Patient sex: F
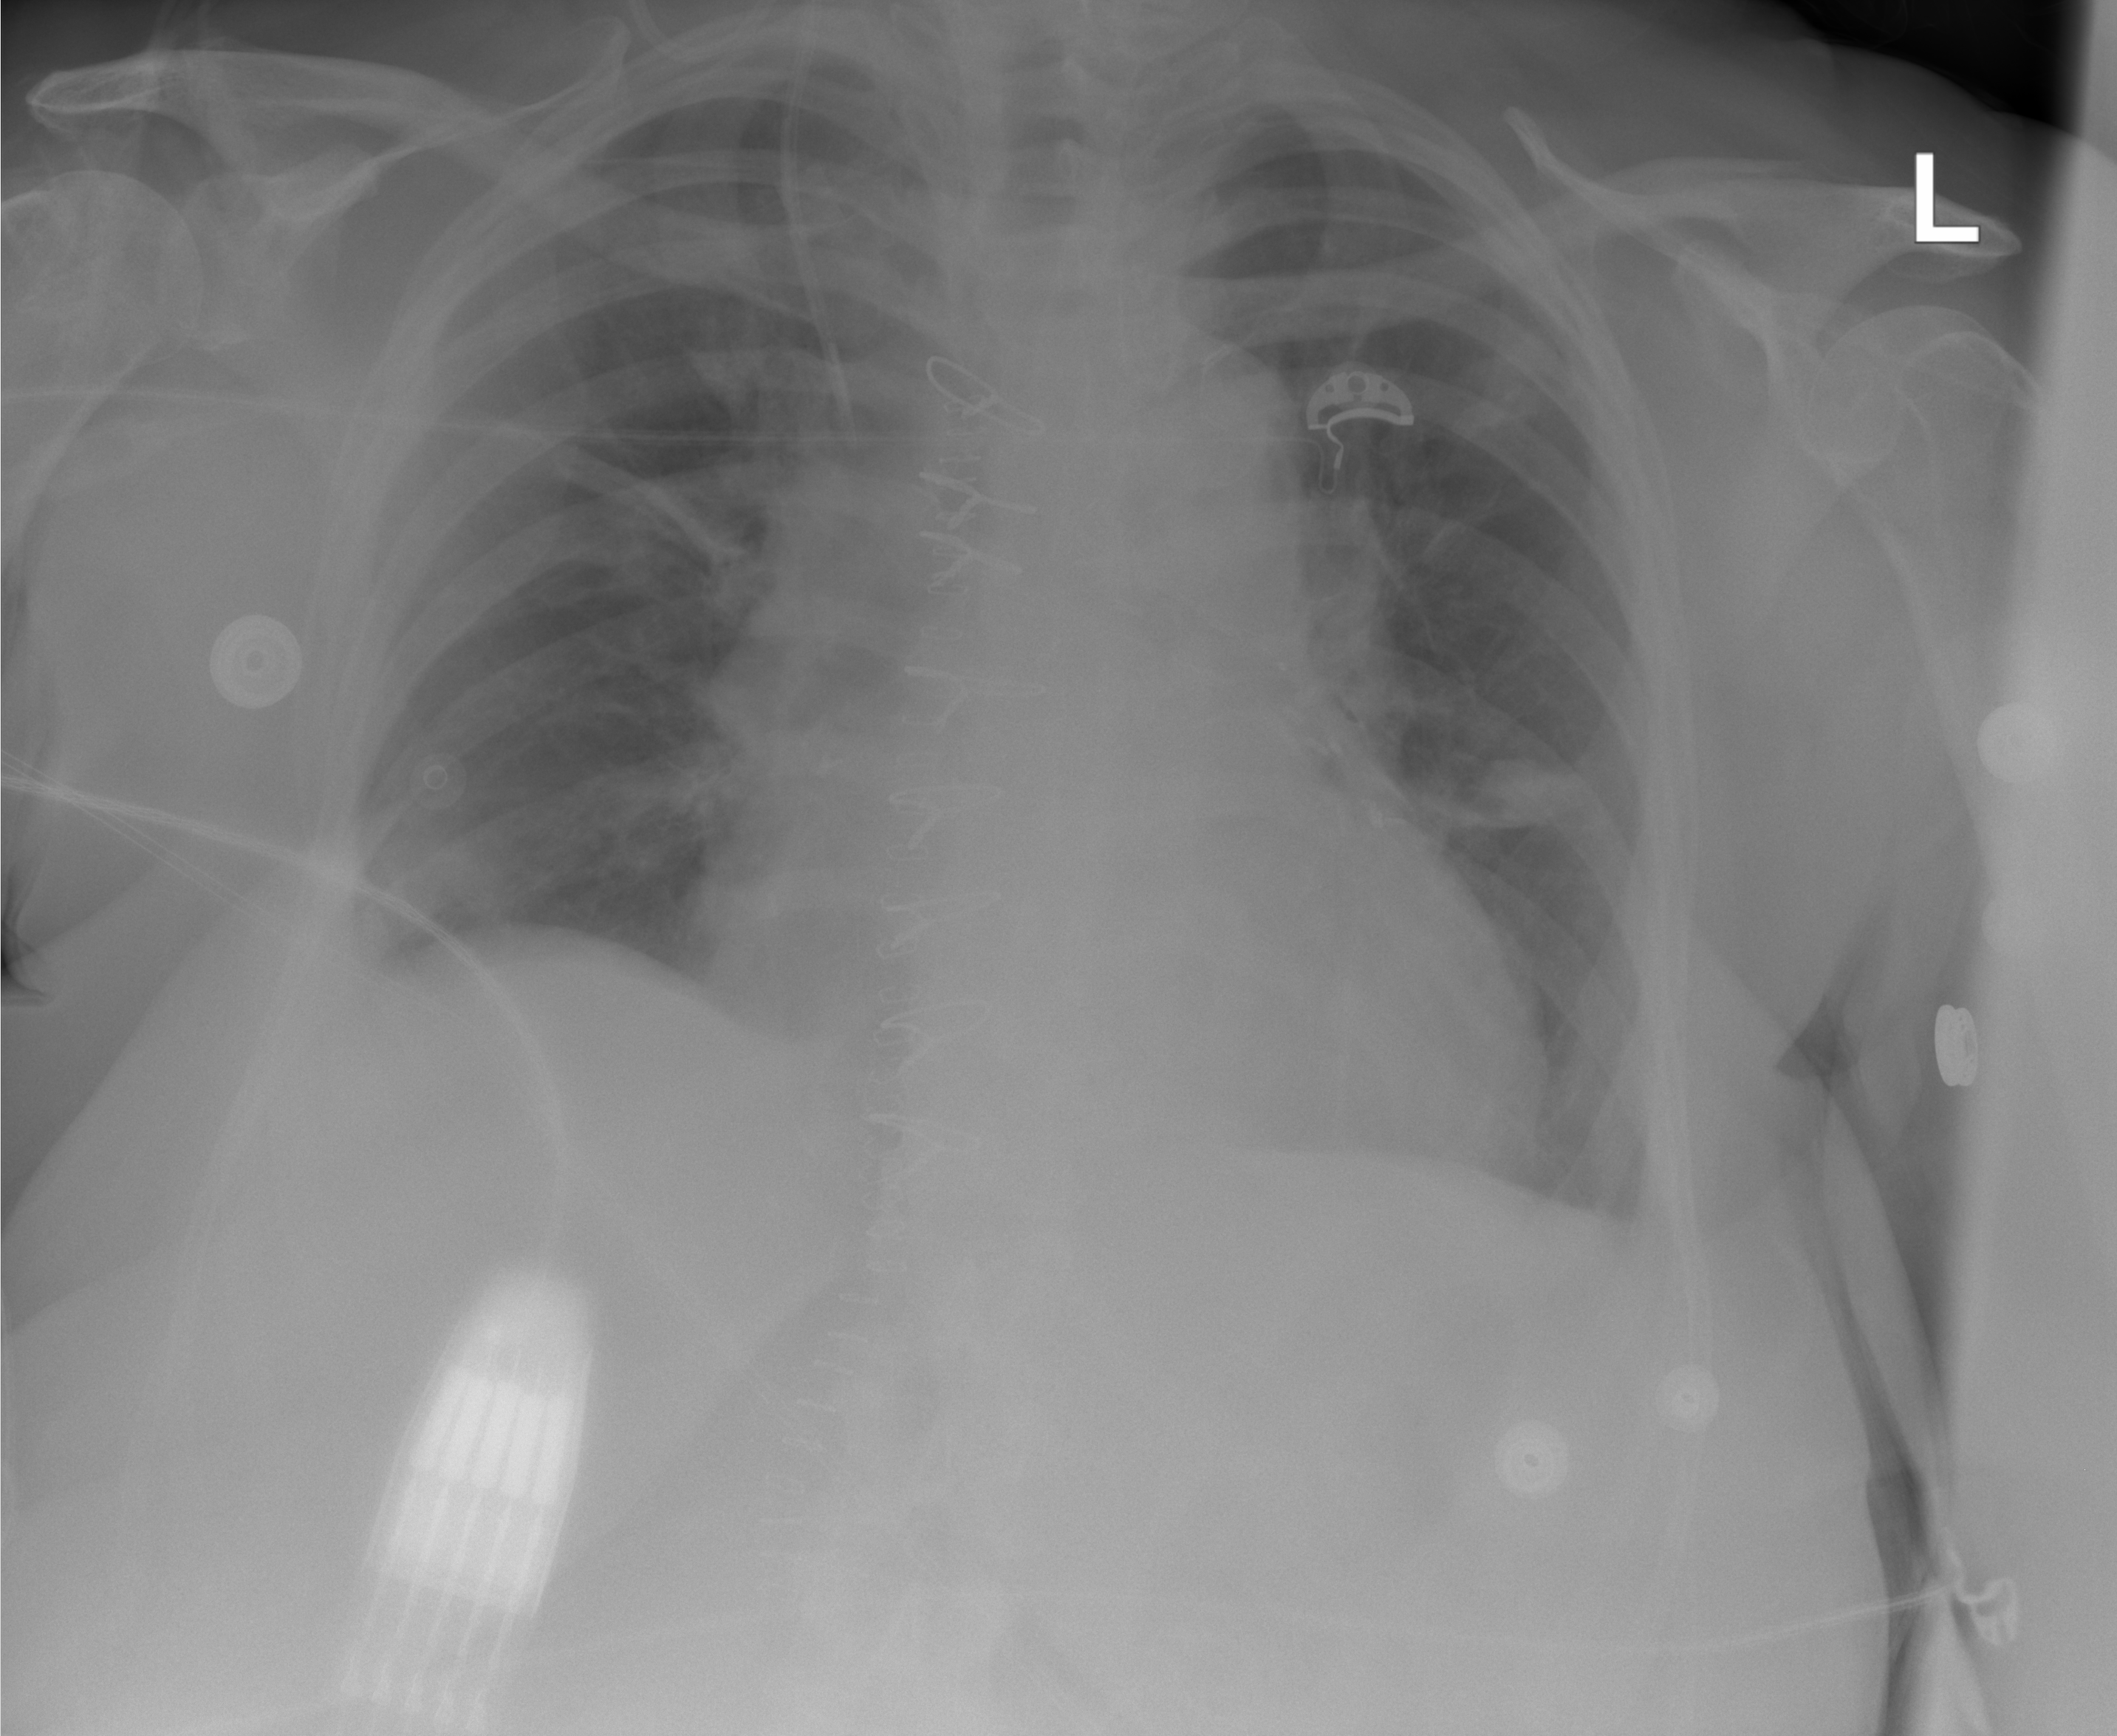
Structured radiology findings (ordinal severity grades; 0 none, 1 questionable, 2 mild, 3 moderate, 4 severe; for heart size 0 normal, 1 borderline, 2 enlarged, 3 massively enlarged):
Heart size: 0
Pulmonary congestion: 0
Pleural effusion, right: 0
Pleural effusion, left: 0
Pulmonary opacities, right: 1
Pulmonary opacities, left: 1
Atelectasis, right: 2
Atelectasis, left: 1